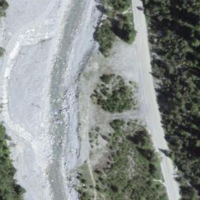
EUNIS habitat code: 48
Species observed at this site:
Parnassia palustris